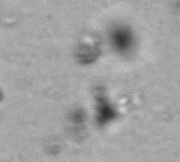
Label: Phaeocystis